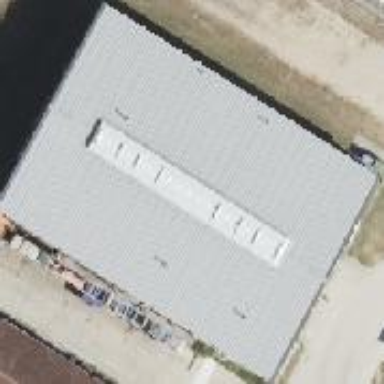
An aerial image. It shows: Commercial building.